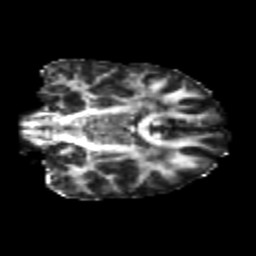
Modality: FA
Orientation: coronal
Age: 20
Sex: female
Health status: healthy
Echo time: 0.074 s